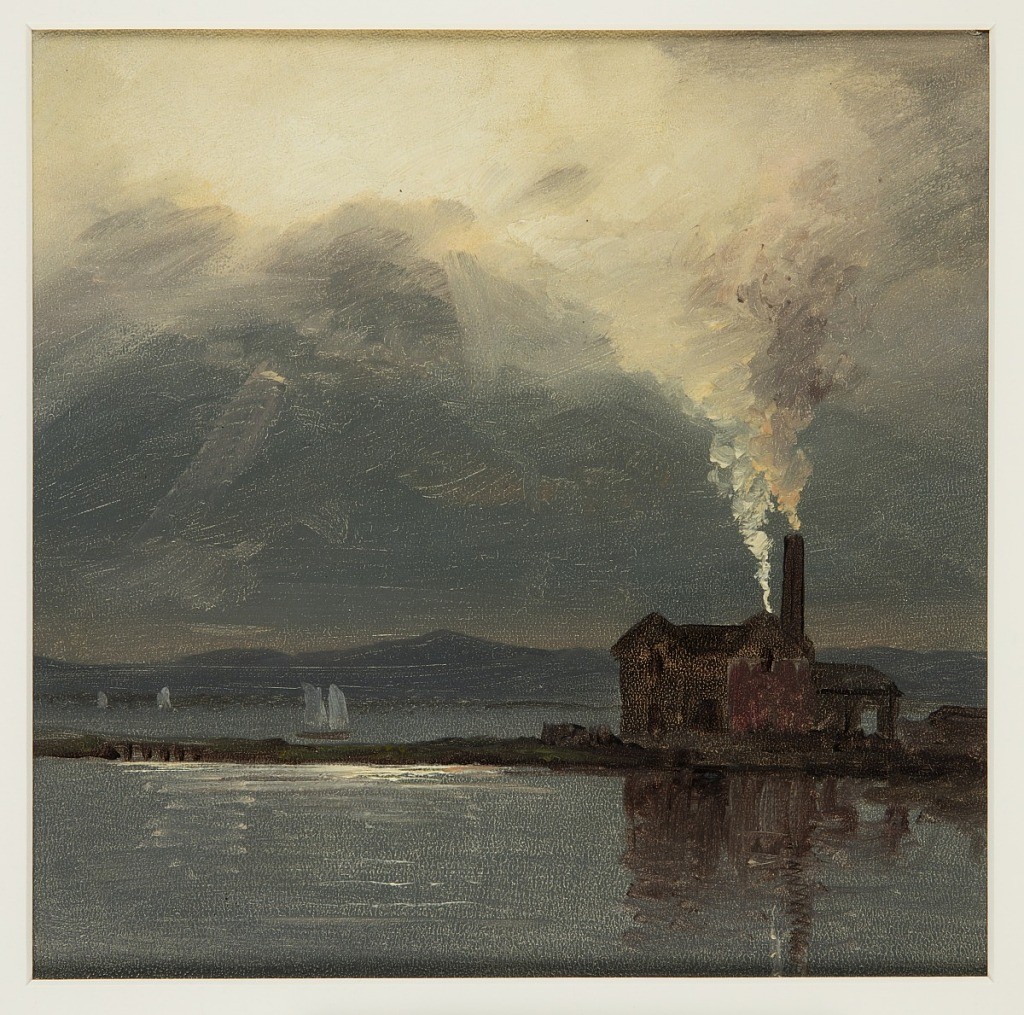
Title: Hudson Iron Works, Hudson, New York
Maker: Frederic Edwin Church, American, 1826–1900
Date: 1844–45
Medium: Brush and oil, graphite on paperboard backed with cardboard
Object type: Drawing
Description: Landscape and architectural sketch showing a view of the Hudson Iron Works in Hudson, New York--a company established by Elihu Gifford, the father of Hudson River School painter Sanford Gifford. At right, factory reflected in foreground body of water. Structure defined by two gables and dual smoke stacks, which spew smoke upwards. One brightly-lit plume connects with sunlight cascading through an opening in the otherwise gray sky. Cold light above may indicate the moon's light; however, this representation does not resemble Church's other depictions of moonlight, and the billowing smokestacks and river traffic indicate afternoon activity. In middle distance, blue-gray waters of the Hudson host three sailboats at left. In background, silhouette of the Catskills visible.